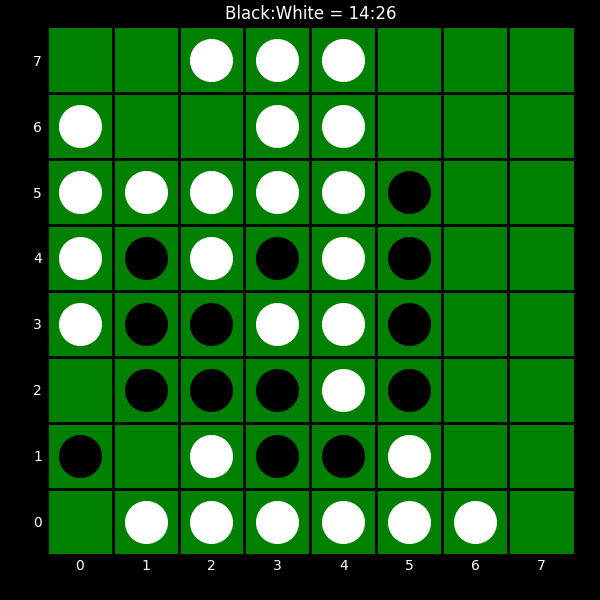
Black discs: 14
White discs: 26